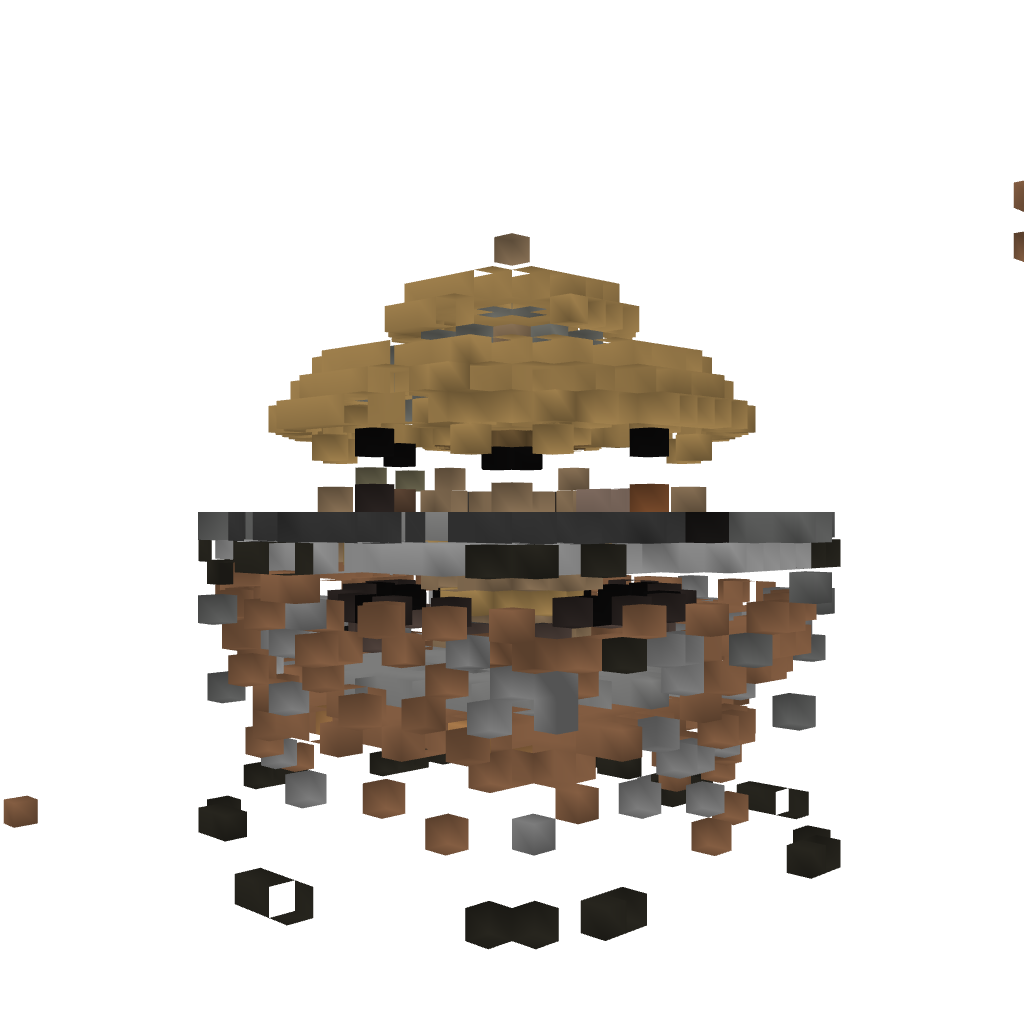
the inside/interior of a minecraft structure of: Floating Island Jungle House